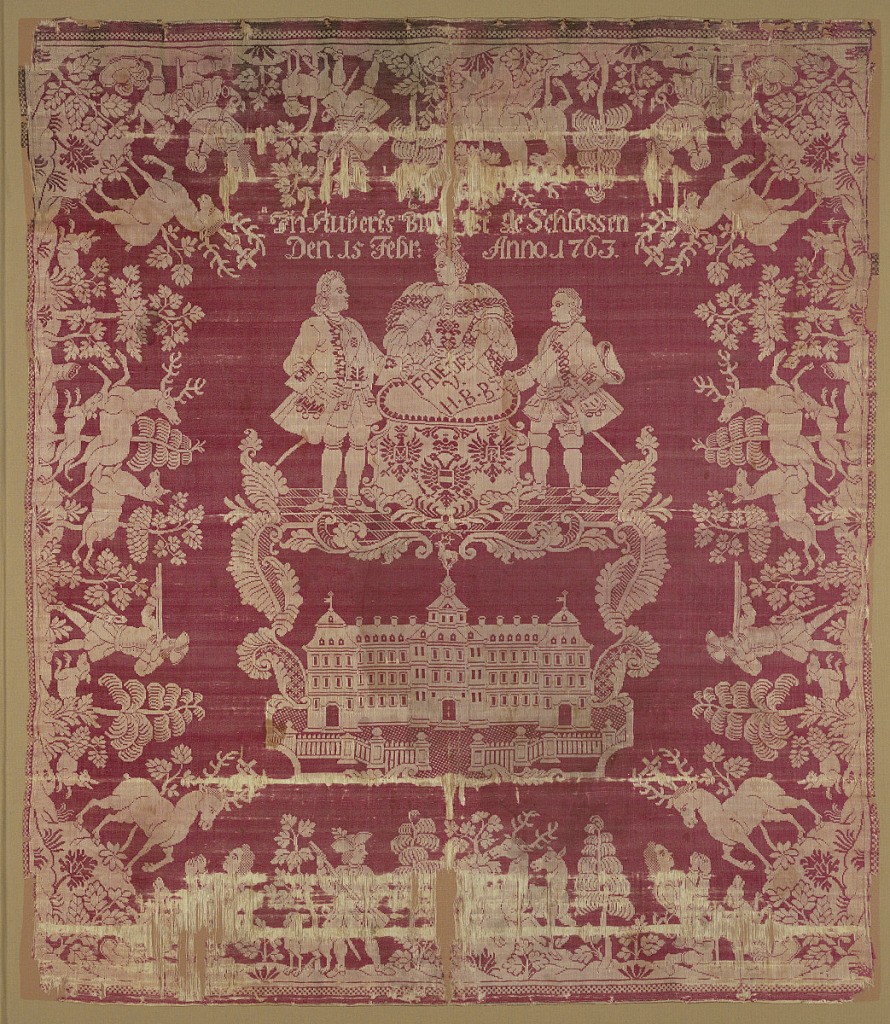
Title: Square
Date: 1763
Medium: linen warp, silk weft Technique: damask
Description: Large napkin or tablecloth of red and white damask. Commemorative piece celebrating the armistice before the peace of St. Hubertusburg in 1763. Translated inscription reads: "In Hubertusburg was declared on Feb. 15, 1763 Peace." A border pattern shows St. Hubert and his symbol, the stag with the cross between the antlers. Center, Hubertusburg framed with garland with allegorical figure of Peace with male figures on either side representing Austria and Prussia.